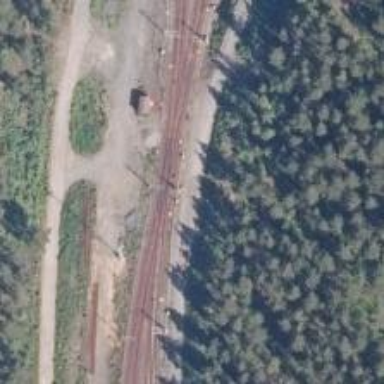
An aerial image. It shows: Rail yard with electrified contact lines for the trains.